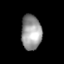
Tissue: lung
Cell type: Myeloid cells
Senescence score: 0.5426
Nuclear area (px): 687
Mean DAPI intensity: 153.722